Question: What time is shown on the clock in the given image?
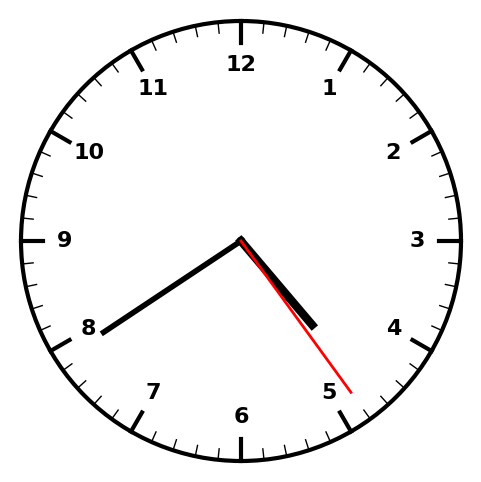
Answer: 04:39:24